Interaction volume radius: 10 \u00c5
Interaction volume height: 15 \u00c5
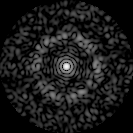
Disorder parameter: 0.7989